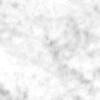
Label: no_change